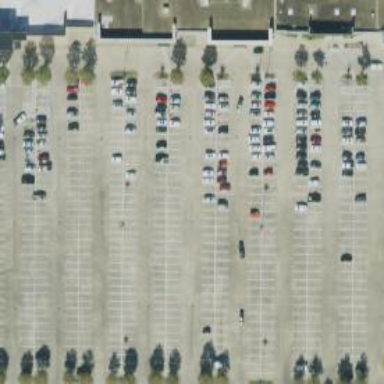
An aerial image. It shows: Parking space is available.